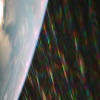
Label: sunburn